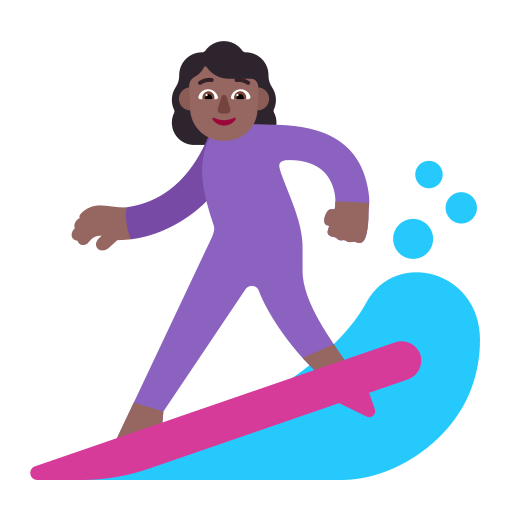
woman surfing flat  dark